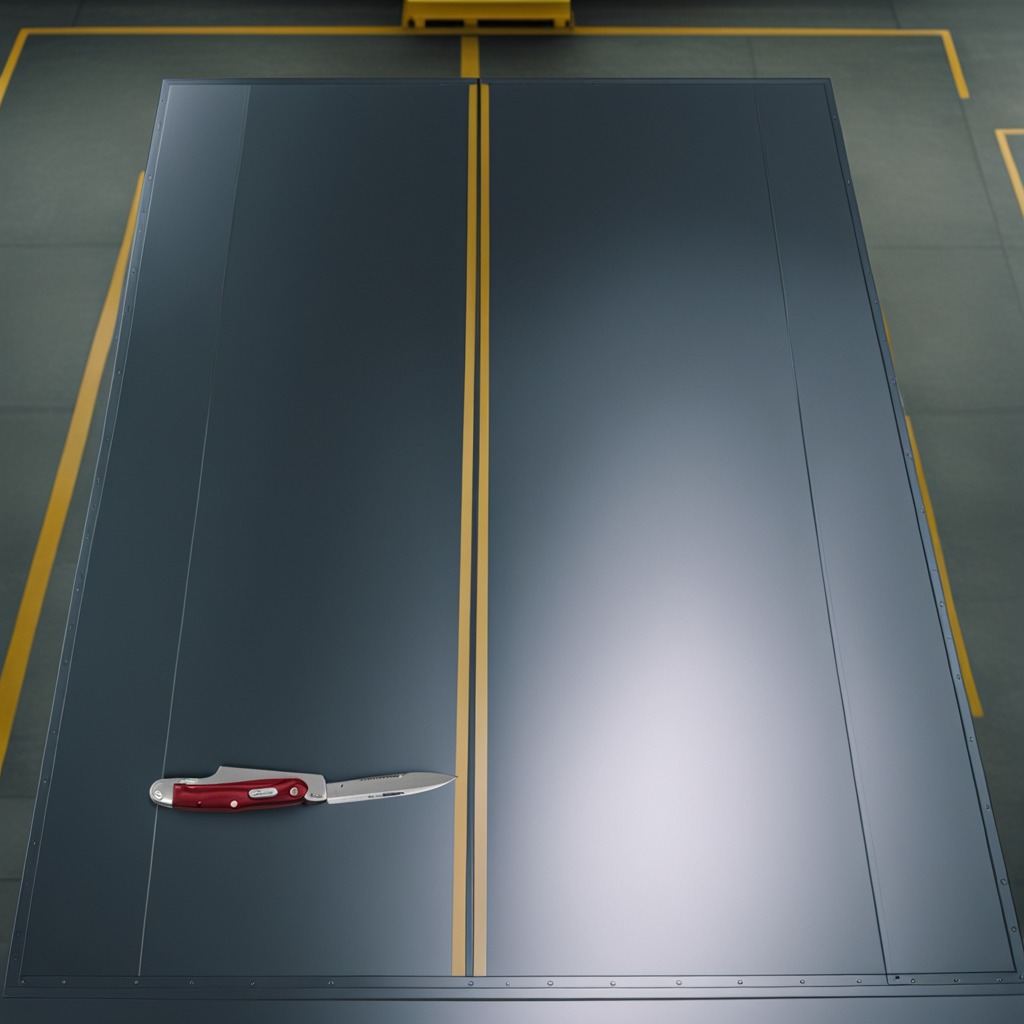
A utility knife is lying on the toolbox surface in an airplane hangar workshop.